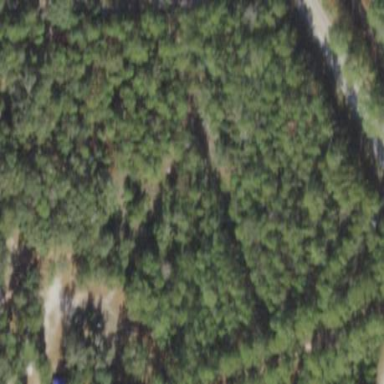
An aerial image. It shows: Mixed leaf woodland.